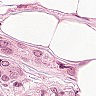
Metastatic tissue present: yes